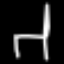
Label: chair